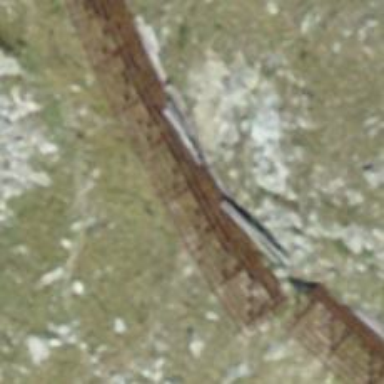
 designed to mitigate snow accumulations in specific area."